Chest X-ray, PA view. Patient: 56 years old, sex F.
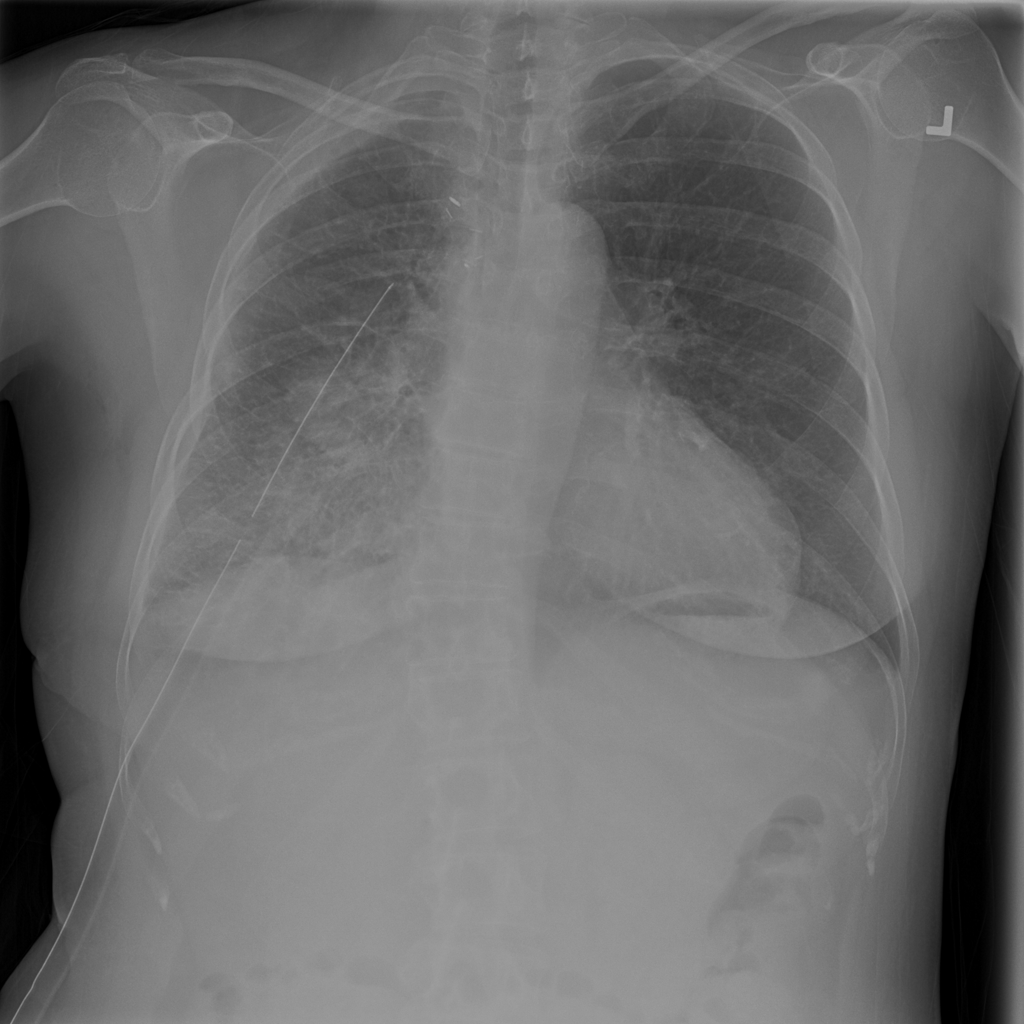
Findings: No Finding